Question:
Is it possible to change the name of target ? For example, as shown in image, "Wonder Cars" to "Anything Else"?
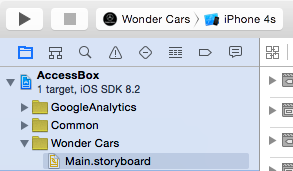
Answer: Yeah you can change the name of the Target by doing the following Steps...
1. Select the new target in the TARGETS list. Press Enter to edit the text and put a more appropriate name.
2. Next, go to "Manage Schemes...", select the new scheme you created in step 1 and press "Enter". Make the scheme name the same as the new target name (which is the one you choose for the new target.)